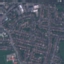
Land use / land cover: Residential